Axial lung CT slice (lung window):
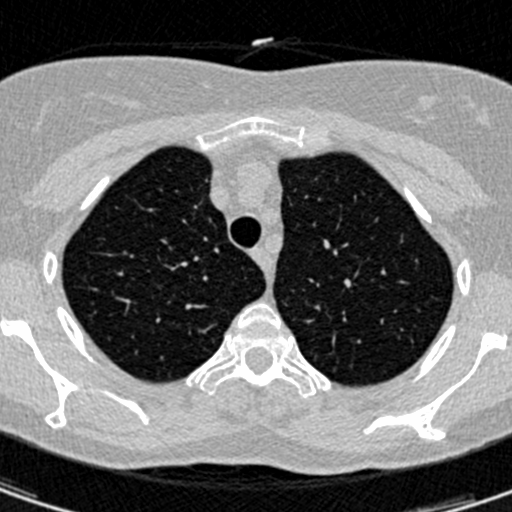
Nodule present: no